Question: Hi guys i need your help, so i have an array
'''
a b c n
1 1 2 4
1 3 2 6
1 6 0 7
'''
and i want to create another array form each rows of my array, see picture below.

I tried using this code:
assuming that my data is located at array M so,
'''
for x=1:10
d = M(:,4)/(M(:,1) + M(:,2) + M(:,3) + x)
end
'''
but it doesn't give my desired output
in excel you just only write the equation and drag it down, in you will have the answer but i don't know how to do it in matlab, i think we could use for loop. thanks.
PLEASE SEE THE RED BOX THAT'S MY DESIRED OUTPUT
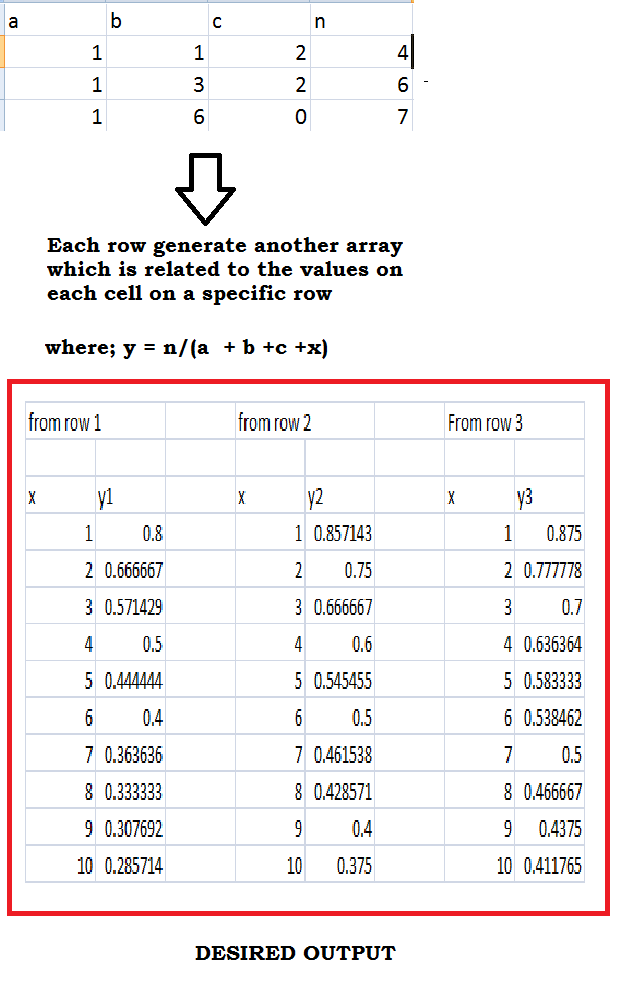
Answer: The equivalent in Matlab would be:
'''
data = [...
1 1 2 4;
1 3 2 6;
1 6 0 7]
x = (1:10).';
f = @(t) data(t,4)./(data(t,1) + data(t,2) + data(t,3) + x )
y = [ x f(1) x f(2) x f(3) ]
'''
---
or even simpler:
'''
N = 10;
f = @(t) [(1:N).' data(t,4)./(data(t,1) + data(t,2) + data(t,3) + (1:N).' )]
y = [ f(1) f(2) f(3) ]
'''
the number in 'f(...)' always indicates which row, respectively which 'y' e.g. 'y1', 'y2', etc. you are calculating for each column of the output. The brackets '[...]' are concatenating the result.
Be aware that you need to use the <URL>
---
Generalized for an 'n x m' sized input array, but assuming that the 'n'-column is always the last one of your input Matrix:
'''
N = 10;
f = @(t) [(1:N).' data(t,end)./(sum( data(t,(1:end-1))) + (1:N).' )]
y = cell2mat(arrayfun(f, 1:size(data,1),'uni',0))
'''
But in this case you should think about, if a more vectorized approach like <URL> might be more appropriate.
---
'''
y =
1 0.8 1 0.85714 1 0.875
2 0.66667 2 0.75 2 0.77778
3 0.57143 3 0.66667 3 0.7
4 0.5 4 0.6 4 0.63636
5 0.44444 5 0.54545 5 0.58333
6 0.4 6 0.5 6 0.53846
7 0.36364 7 0.46154 7 0.5
8 0.33333 8 0.42857 8 0.46667
9 0.30769 9 0.4 9 0.4375
10 0.28571 10 0.375 10 0.41176
'''